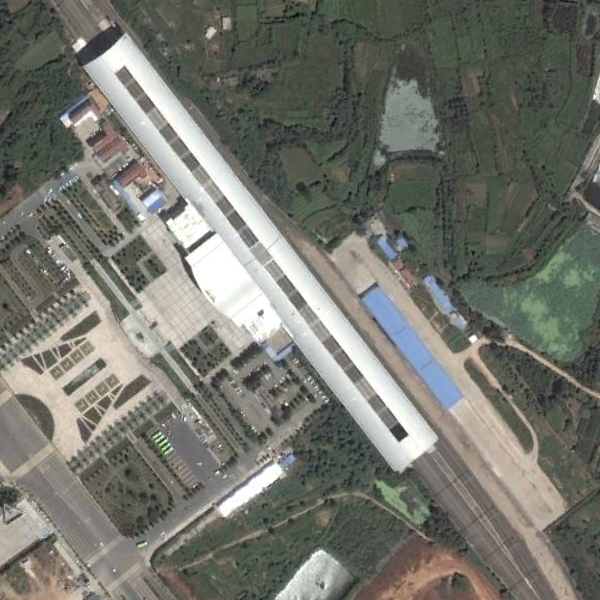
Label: RailwayStation